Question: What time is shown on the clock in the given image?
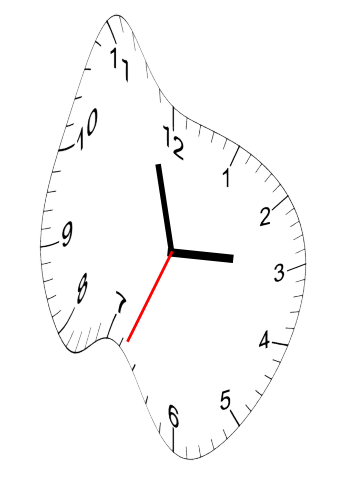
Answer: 02:57:34